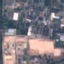
Label: Industrial